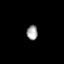
Tissue: prostate
Cell type: T cells
Senescence score: 0.3186
Nuclear area (px): 156
Mean DAPI intensity: 160.987